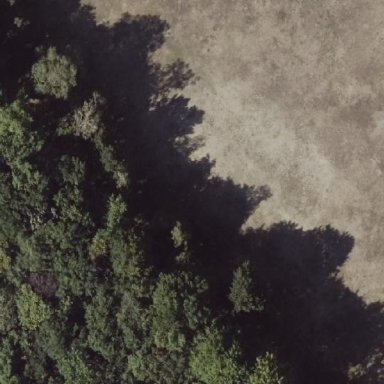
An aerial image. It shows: Mixed leaf woodland.